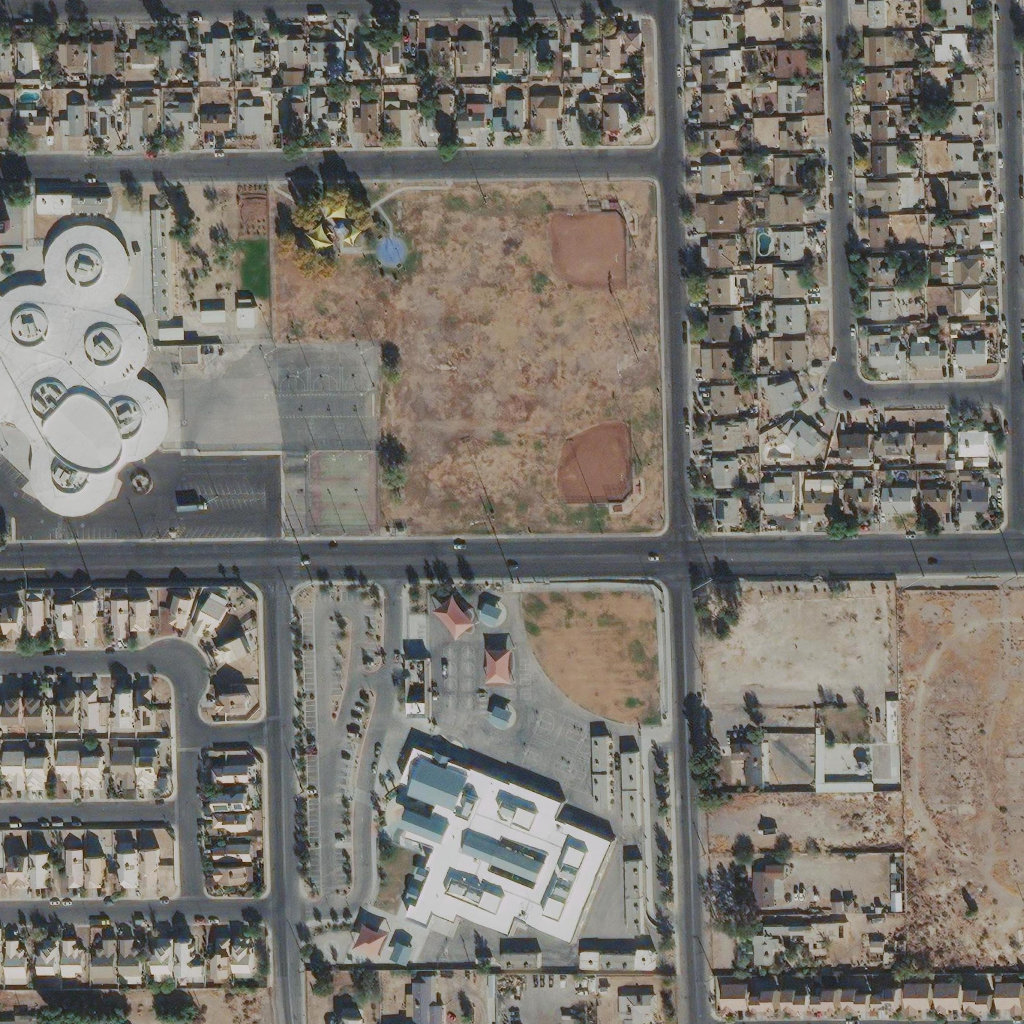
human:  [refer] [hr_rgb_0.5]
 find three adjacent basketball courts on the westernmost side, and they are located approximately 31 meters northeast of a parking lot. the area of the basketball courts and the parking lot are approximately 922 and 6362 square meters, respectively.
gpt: <box>[[27, 33, 35, 37, 0]]</box>

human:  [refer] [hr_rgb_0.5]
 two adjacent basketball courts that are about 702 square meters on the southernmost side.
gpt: <box>[[50, 68, 56, 75, 0]]</box>